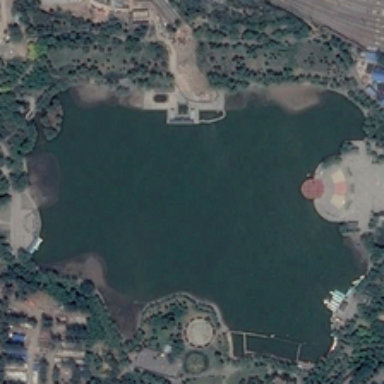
There are many green trees around a pool .